Aerial crown-view tile of a tropical tree (Barro Colorado Island, Panama), acquired 20250616:
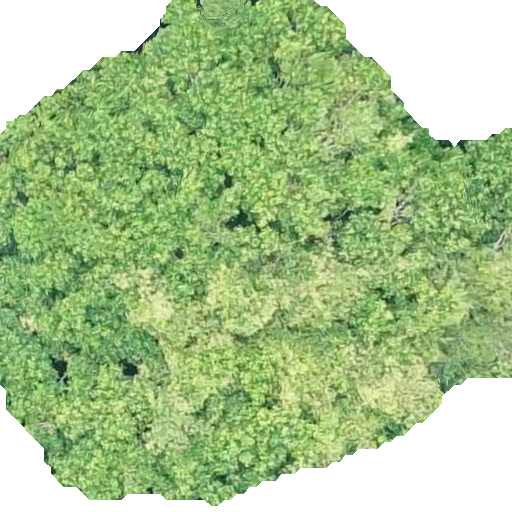
Species: Hura crepitans
GBIF accepted scientific name: Hura crepitans
Crown area: 319.617 m²